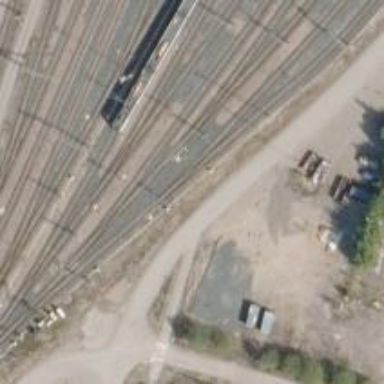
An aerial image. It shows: Rail yard with electrified contact lines for railway operations.